Interaction volume radius: 10 \u00c5
Interaction volume height: 40 \u00c5
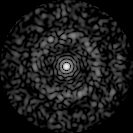
Disorder parameter: 0.8291